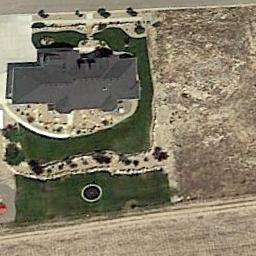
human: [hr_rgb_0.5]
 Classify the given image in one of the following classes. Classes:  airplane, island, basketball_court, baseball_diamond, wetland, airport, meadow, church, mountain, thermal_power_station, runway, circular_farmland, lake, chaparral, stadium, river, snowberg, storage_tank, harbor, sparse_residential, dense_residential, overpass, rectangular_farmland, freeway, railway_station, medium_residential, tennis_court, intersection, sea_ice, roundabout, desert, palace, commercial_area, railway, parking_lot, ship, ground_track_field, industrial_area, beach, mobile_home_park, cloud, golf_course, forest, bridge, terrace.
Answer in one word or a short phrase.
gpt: sparse_residential